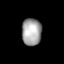
Tissue: lung
Cell type: T cells
Senescence score: 0.2347
Nuclear area (px): 525
Mean DAPI intensity: 163.665